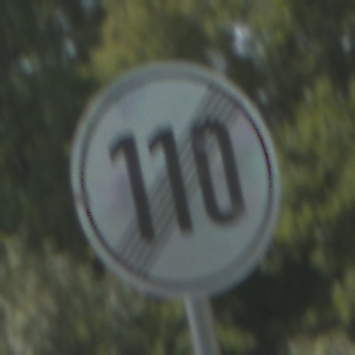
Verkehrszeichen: EndeGeschwindigkeit110
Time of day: Midday
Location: Outdoor (Nature)
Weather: Clear
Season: NotSpecified
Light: Natural